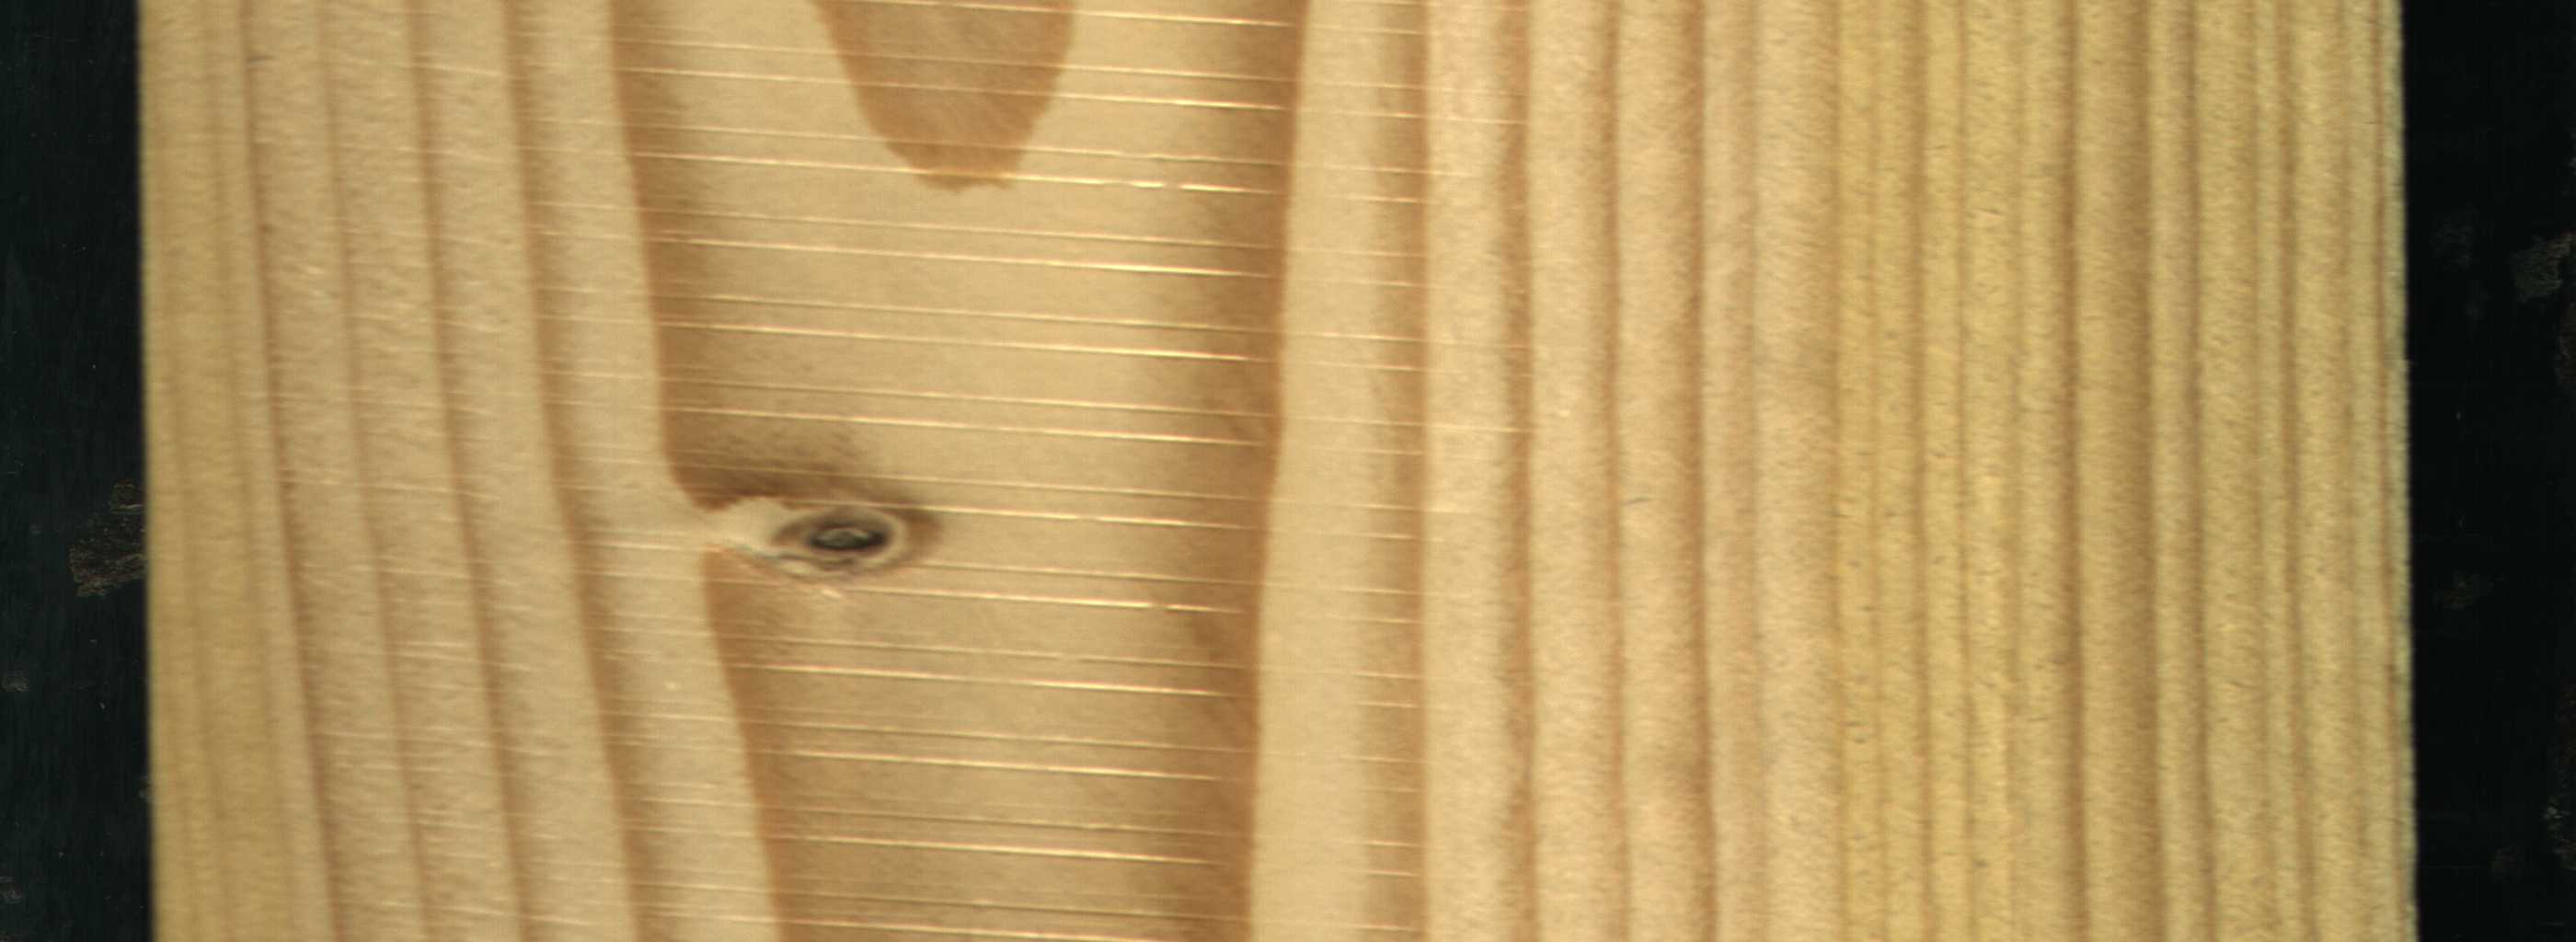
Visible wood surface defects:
Dead_Knot